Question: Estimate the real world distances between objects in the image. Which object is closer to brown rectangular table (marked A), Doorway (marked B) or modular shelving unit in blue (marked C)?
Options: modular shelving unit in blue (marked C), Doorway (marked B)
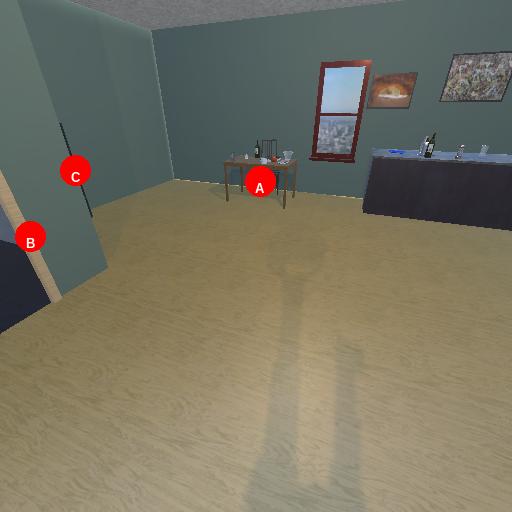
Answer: modular shelving unit in blue (marked C)